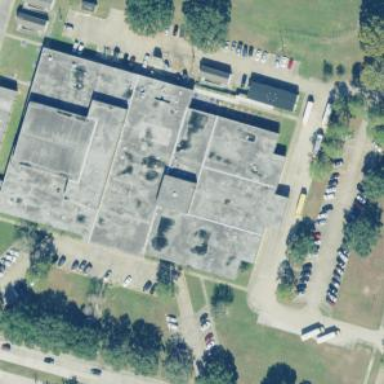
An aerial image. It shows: School building.